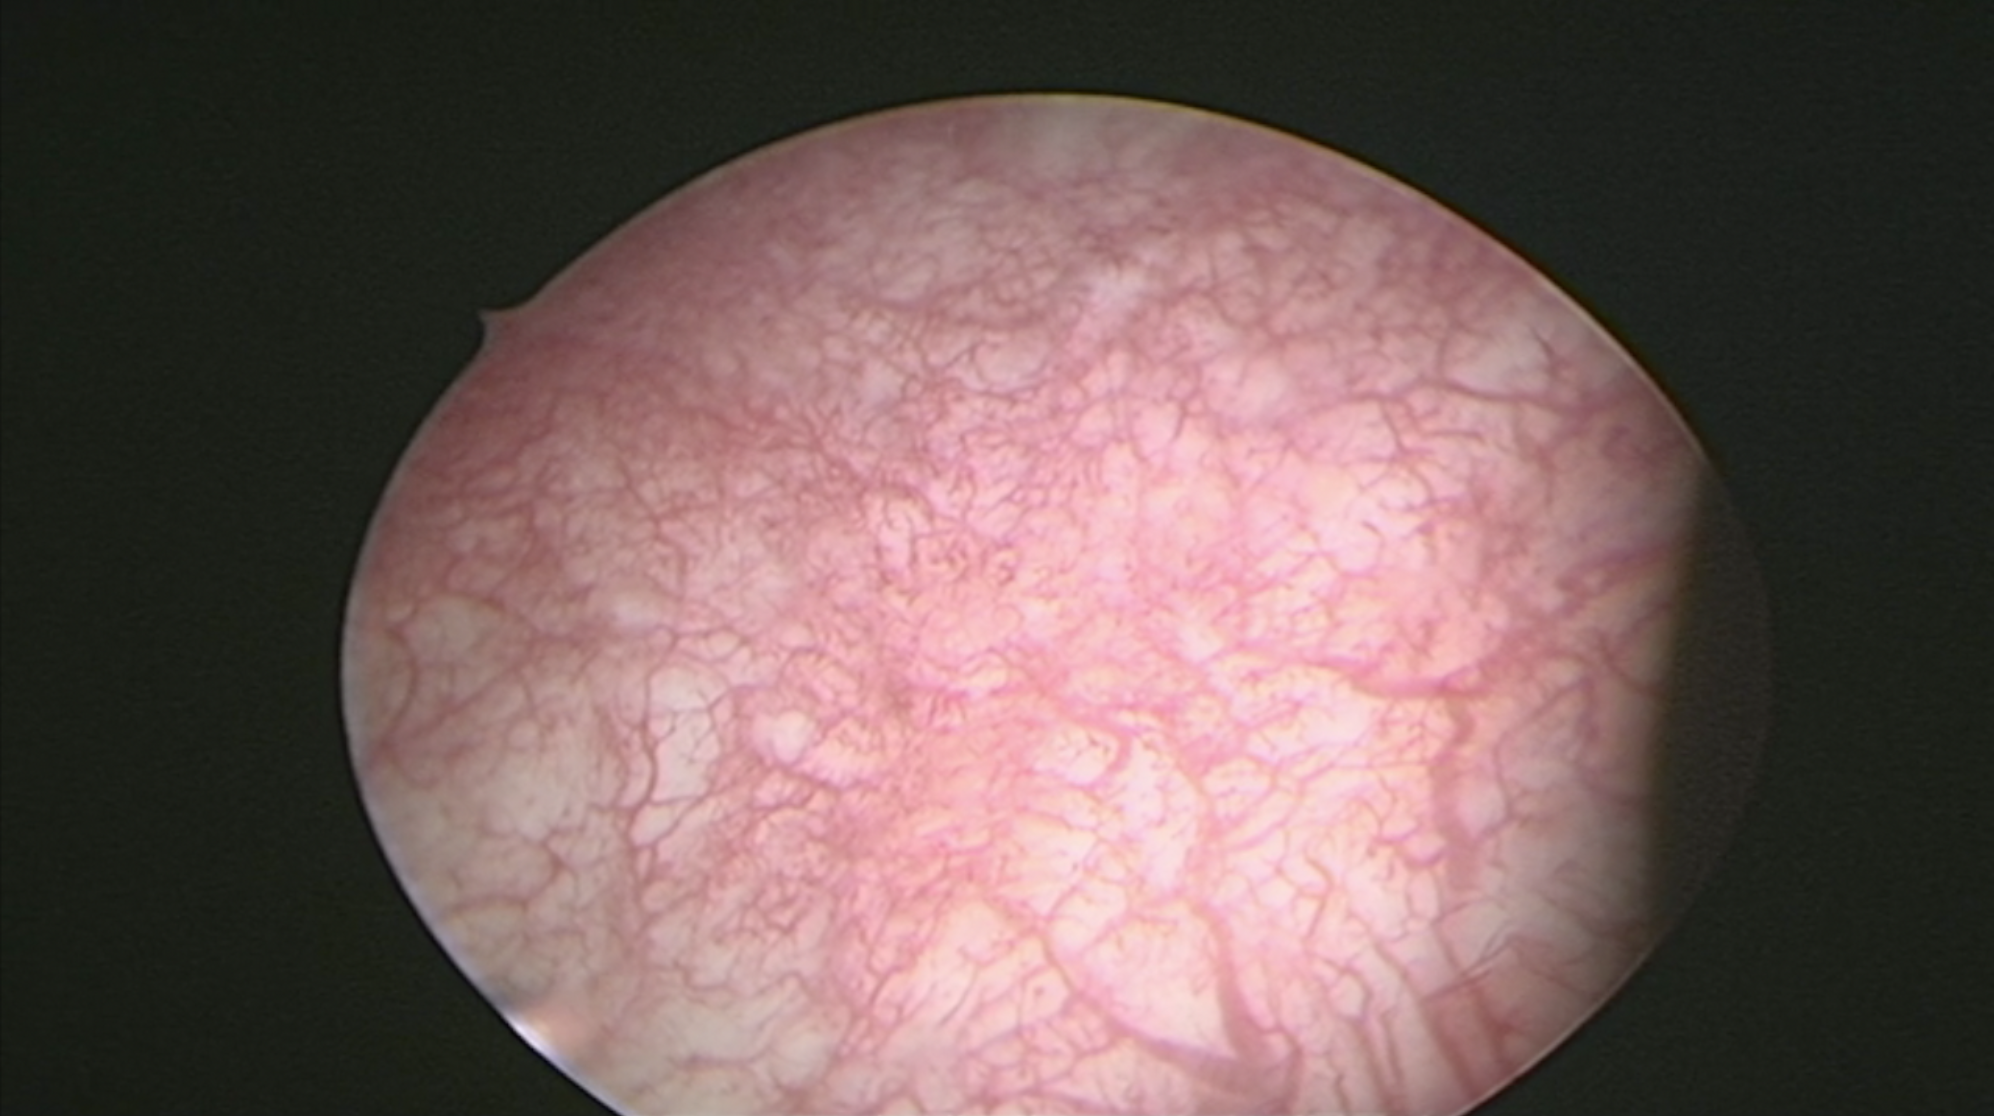
Modality: WLC
Class: Malignant
Subclass: CIS
Lesion: L2
Stage: Tis
Morphology: Non-papillary
Bladder cancer association: Yes